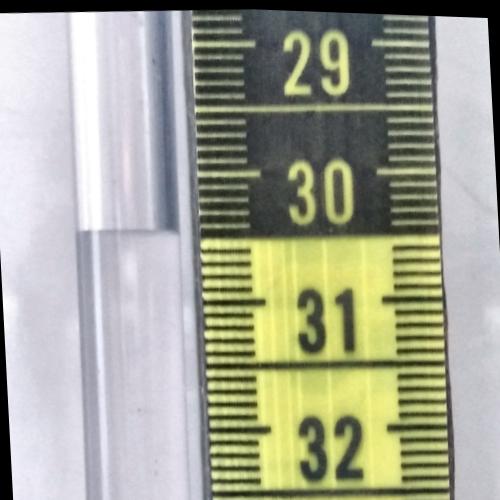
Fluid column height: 30.4 cm